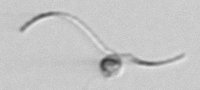
Label: Ophiaster